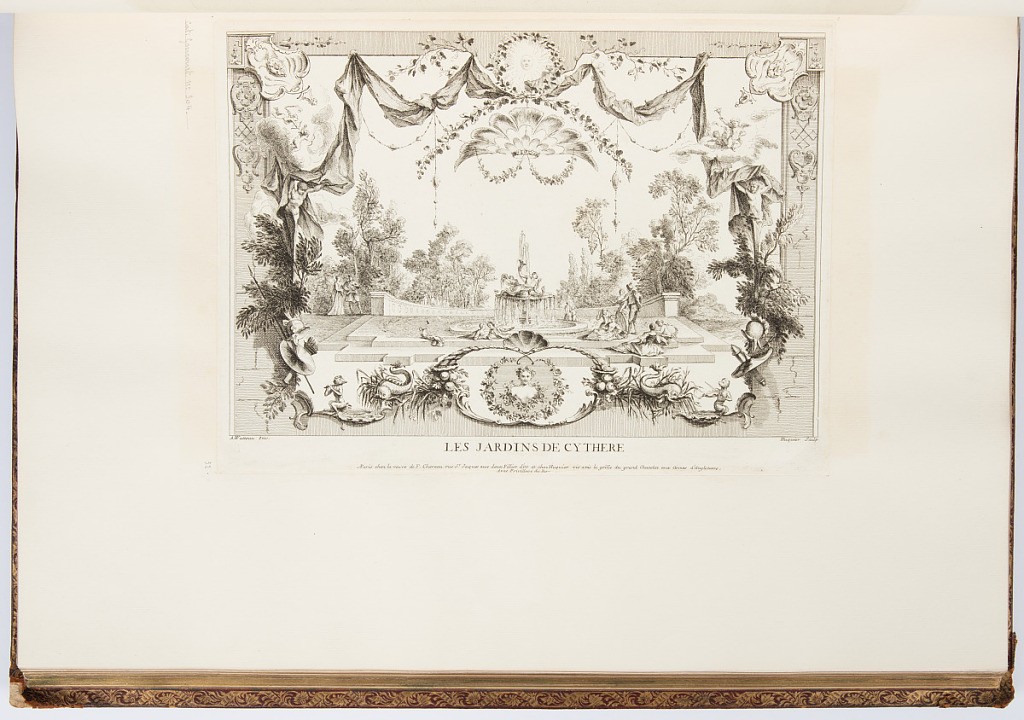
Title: LES JARDINS DE CYTHERE
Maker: Antoine Watteau, French, 1684–1721
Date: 1723-1735
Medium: Etching on laid paper
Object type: Bound print
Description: Scene of a fountain with anguipeds set in a garden with well-dressed individuals, commedia dell'arte figures, and a winged putto strolling and reclining. The vignette is framed by ornamentation, with motifs including drapery, terms, garlands, cupids with arrows, branches, trophies, dolphins, monkeys playing musical instruments (singeries), and a cartouche at the bottom framing an antique bust. The plate is signed.